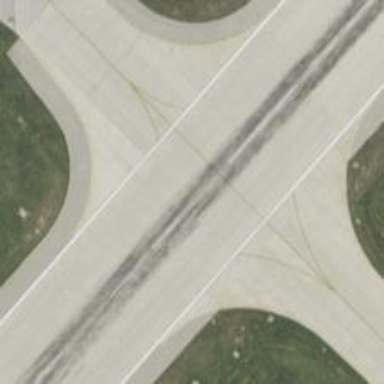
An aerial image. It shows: Asphalt runway at the airport.